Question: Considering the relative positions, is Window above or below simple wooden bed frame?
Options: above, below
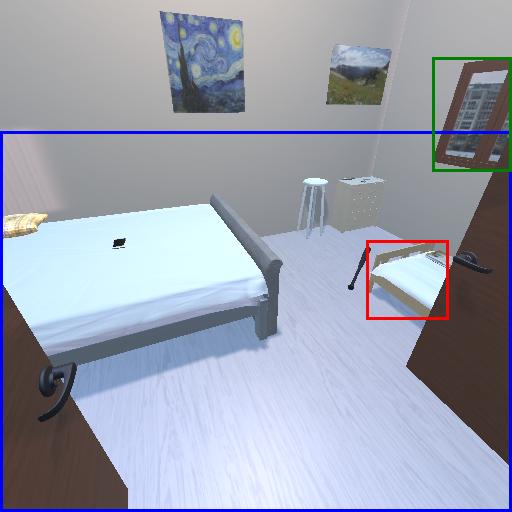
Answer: above